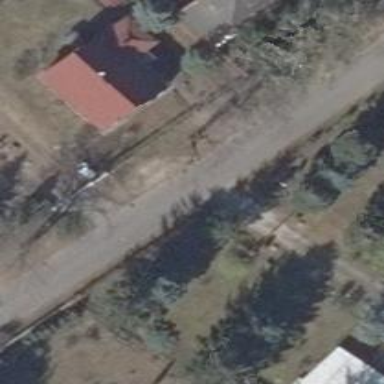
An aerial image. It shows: Driveway leading to service road.